Question: I have been programming C# on Visual Studio for a while and now that I am back at Eclipse + PHP I am missing the great code assistant tool. Well, I tried to enable it from everywhere and it shows up -- .
This is what I want to see:

I do see the left side of the assistant, but for some reason I do not see the right side -- which is the more useful part of the two!
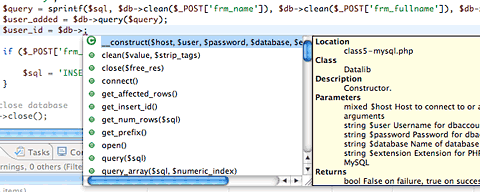
Answer: You should download and install another Eclipse (if you have a J2EE installed with PHP PDT)
<URL>
This one is special for PHP and works lot better than J2EE + PHP and you'll have this feature by default.